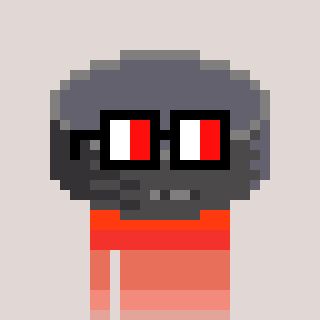
a pixel art character with square glasses with black frames and red eyes, a hockey puck-shaped head and a grayscale-colored body on a warm background